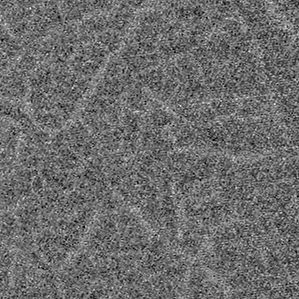
Label: frost